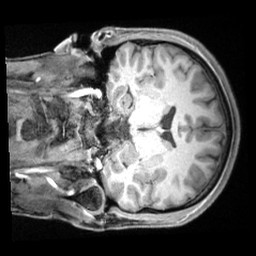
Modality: T1w
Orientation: coronal
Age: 25
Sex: male
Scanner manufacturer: siemens
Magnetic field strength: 3 T
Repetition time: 1.68 s
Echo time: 0.00188 s